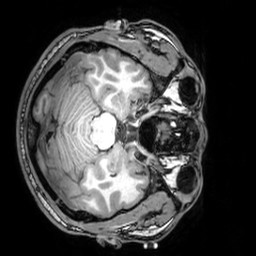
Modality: T1w
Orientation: axial
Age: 36
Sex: male